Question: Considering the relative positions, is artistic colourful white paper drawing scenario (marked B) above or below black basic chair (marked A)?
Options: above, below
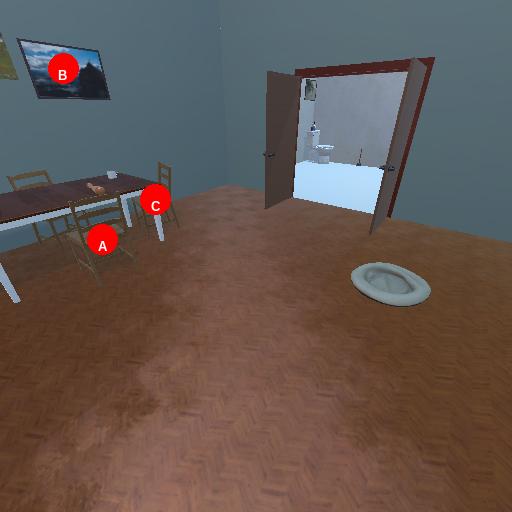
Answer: above